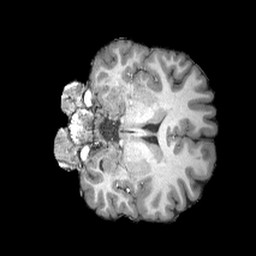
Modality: T1w
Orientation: coronal
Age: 20
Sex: female